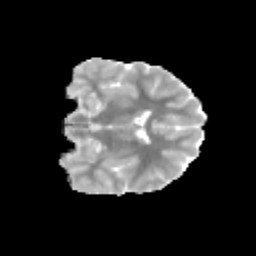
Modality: MD
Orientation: coronal
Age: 11
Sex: female
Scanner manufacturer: siemens
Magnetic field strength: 3 T
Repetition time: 3.8 s
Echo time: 0.07 s